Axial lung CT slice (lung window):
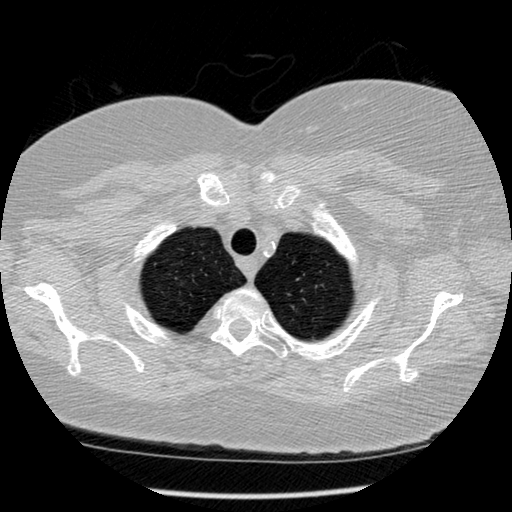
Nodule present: no